Field crop: maize
Growth stage: 2
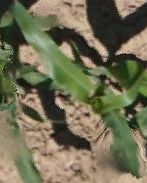
Species: maize